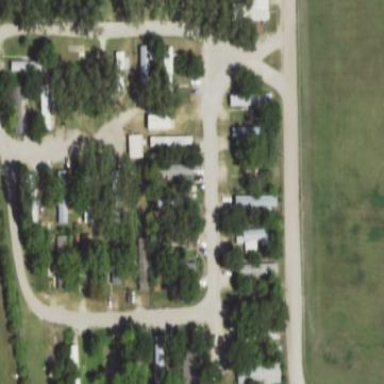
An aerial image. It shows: Residential area known as trailer park.